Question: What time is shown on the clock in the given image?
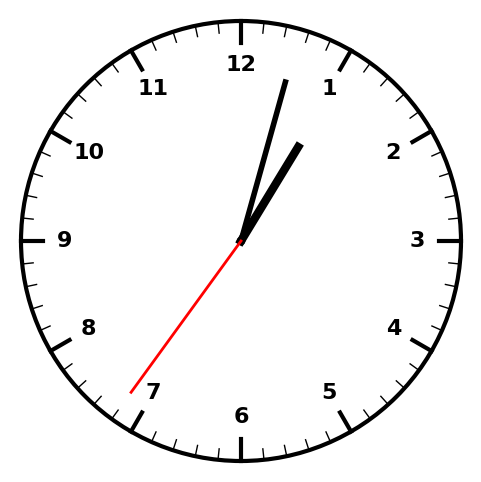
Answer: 01:02:36